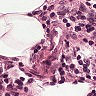
Metastatic tissue present: no